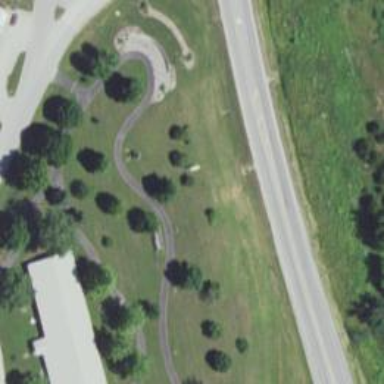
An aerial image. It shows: Memorial site with historic significance.